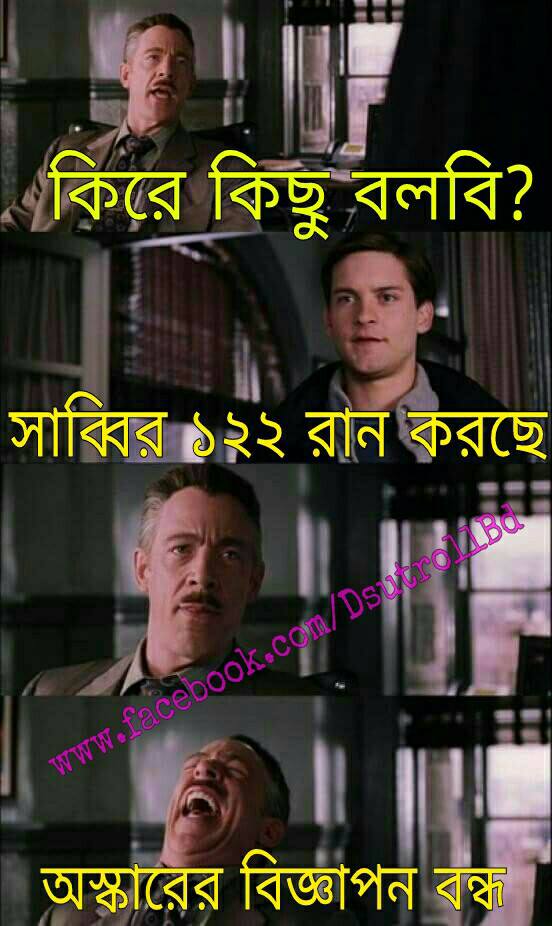
Text: কিরে কিছু বলবি ?   সাব্বির ১২২ রান করছে     অস্কারের বিজ্ঞাপন বন্ধ
Label: Hate
Hate category: Personal Offence
Targeted group: Individual